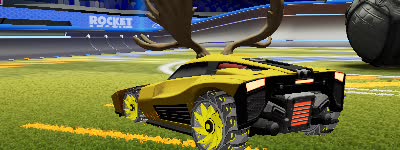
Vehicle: breakout